Question: I'm creating a "Site under construction" ilustration, but I'm having some dificulties in achieving the desired result. This is what I want:

Basically I want to center the 3 divs simultaneously - each one in it's own container (the must be centered in the body). As the browser resizes, the entire content should center intself on-the-fly.
HTML:
'''
<div id="siteUnderConstruction_bg">
<div id="siteUnderConstruction_text"></div>
<div id="siteUnderConstruction_bars"></div>
</div>
'''
Here's a <URL>.
Help?
Pedro
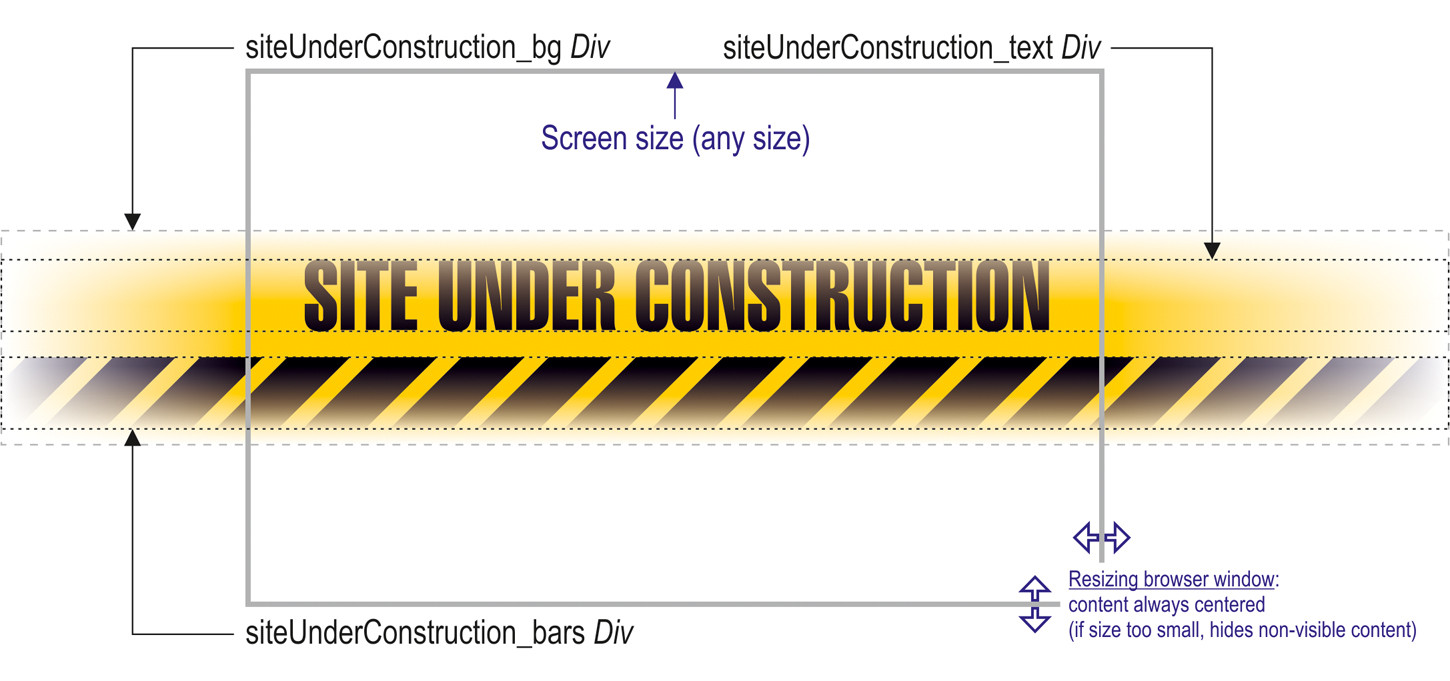
Answer: Jsfiddle: <URL>
Add 'background-position: top center' to the text and bars divs.